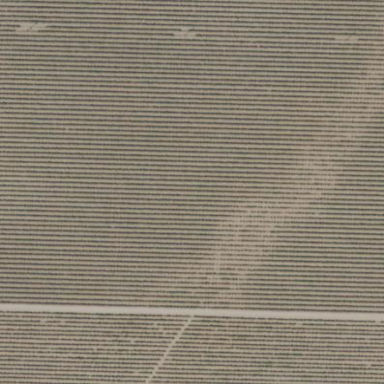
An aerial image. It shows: Vineyard.